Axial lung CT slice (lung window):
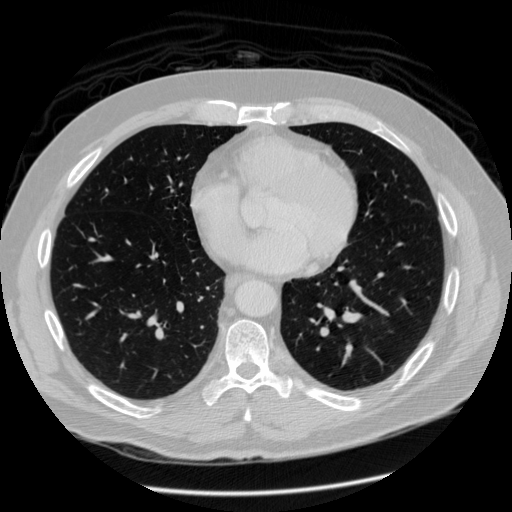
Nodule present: no